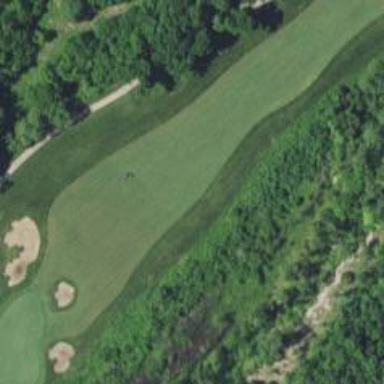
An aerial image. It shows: View of golf hole.